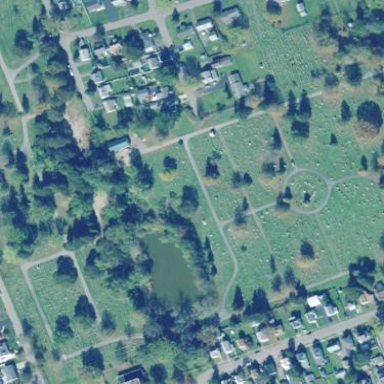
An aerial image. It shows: Cemetery.